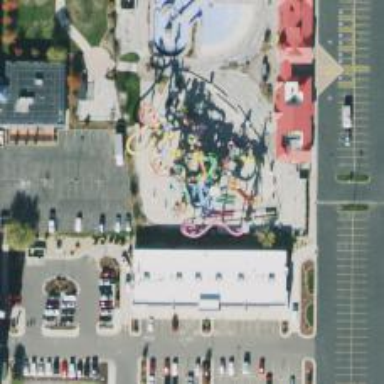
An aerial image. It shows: Water slide attraction.